This continuous-wavelet-transform scalogram was computed from a bearing vibration snapshot. What is the most likely bearing condition (normal, inner_race, outer_race, ball)?
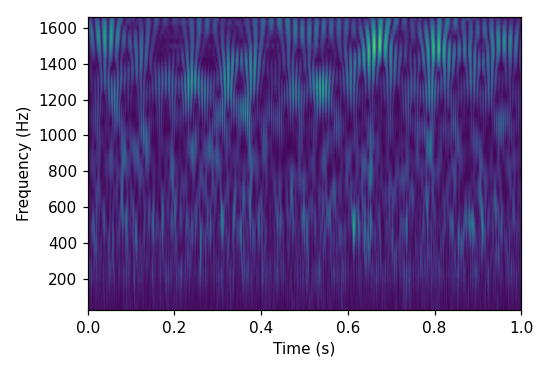
Answer: normal